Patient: sex M, age 94
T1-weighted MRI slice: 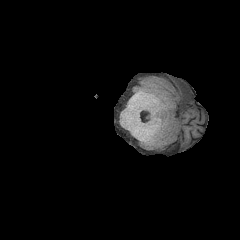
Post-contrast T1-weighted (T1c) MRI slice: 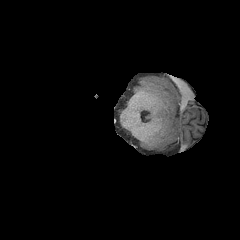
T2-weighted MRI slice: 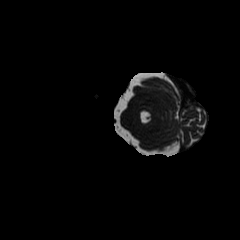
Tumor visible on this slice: no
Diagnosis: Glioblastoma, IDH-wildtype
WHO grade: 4